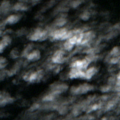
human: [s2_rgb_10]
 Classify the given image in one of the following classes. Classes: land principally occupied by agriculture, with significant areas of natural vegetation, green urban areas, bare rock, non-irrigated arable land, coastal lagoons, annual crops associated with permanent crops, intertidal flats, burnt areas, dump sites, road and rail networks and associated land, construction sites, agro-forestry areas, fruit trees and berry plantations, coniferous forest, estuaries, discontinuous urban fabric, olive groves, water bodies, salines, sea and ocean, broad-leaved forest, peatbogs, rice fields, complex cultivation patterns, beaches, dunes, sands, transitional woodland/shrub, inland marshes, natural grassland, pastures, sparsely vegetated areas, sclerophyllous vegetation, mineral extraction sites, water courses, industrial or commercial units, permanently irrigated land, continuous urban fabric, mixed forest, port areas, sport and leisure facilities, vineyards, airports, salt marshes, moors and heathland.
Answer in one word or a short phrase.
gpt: sea and ocean